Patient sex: F
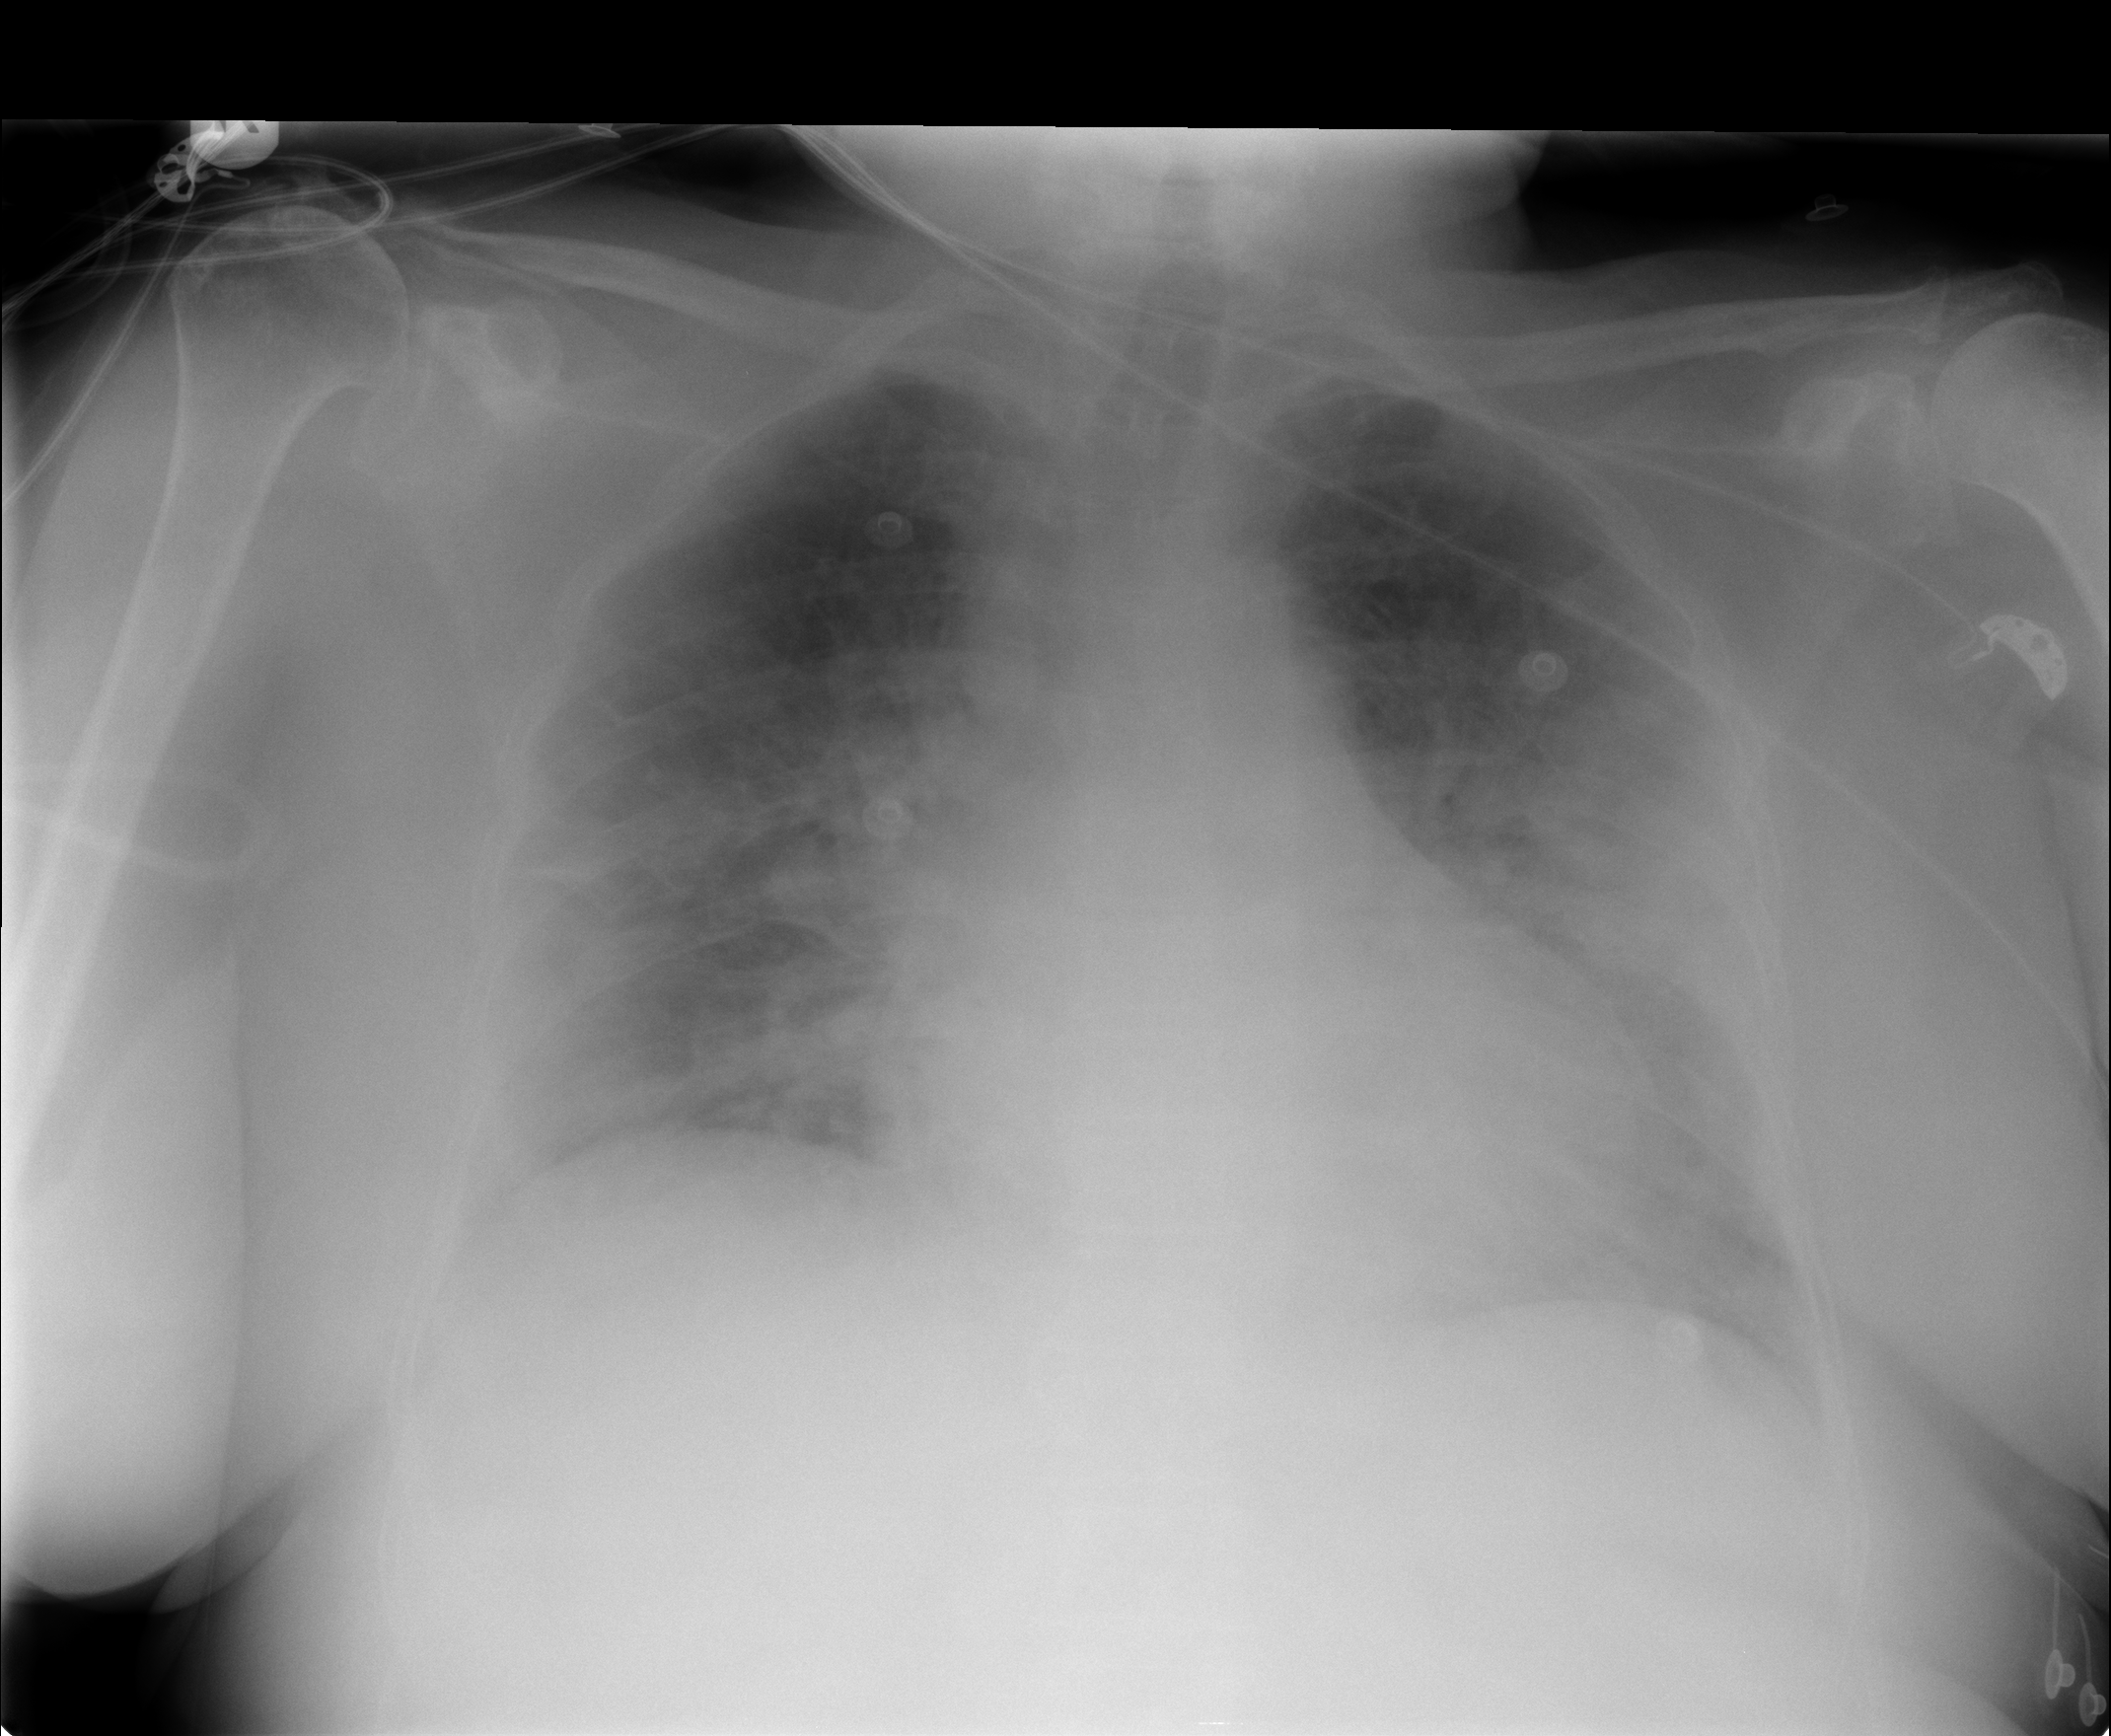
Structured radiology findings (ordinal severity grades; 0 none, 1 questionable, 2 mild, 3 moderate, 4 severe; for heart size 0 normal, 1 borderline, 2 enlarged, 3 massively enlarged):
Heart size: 1
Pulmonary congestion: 3
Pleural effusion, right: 0
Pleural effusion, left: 0
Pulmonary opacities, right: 2
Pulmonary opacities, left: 3
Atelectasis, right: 2
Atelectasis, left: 2